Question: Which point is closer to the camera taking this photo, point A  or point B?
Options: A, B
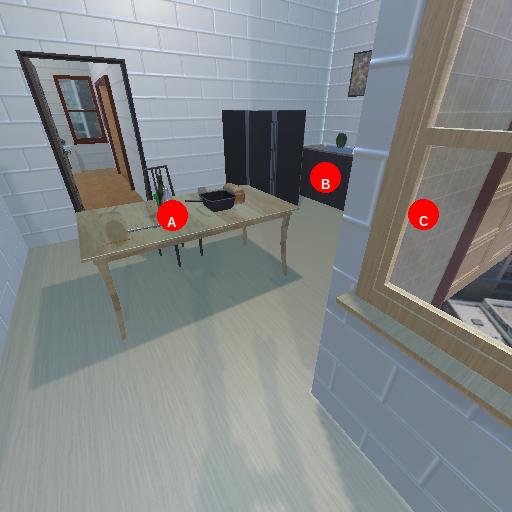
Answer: A